Interaction volume radius: 5 \u00c5
Interaction volume height: 10 \u00c5
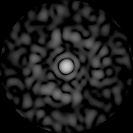
Disorder parameter: 0.8182